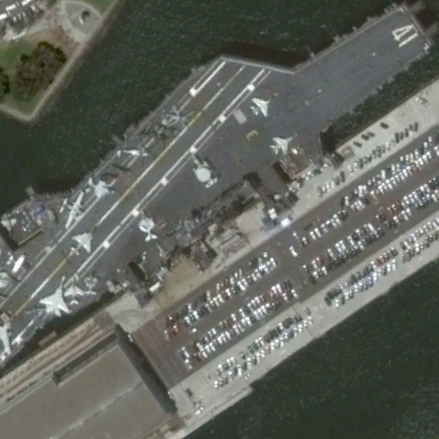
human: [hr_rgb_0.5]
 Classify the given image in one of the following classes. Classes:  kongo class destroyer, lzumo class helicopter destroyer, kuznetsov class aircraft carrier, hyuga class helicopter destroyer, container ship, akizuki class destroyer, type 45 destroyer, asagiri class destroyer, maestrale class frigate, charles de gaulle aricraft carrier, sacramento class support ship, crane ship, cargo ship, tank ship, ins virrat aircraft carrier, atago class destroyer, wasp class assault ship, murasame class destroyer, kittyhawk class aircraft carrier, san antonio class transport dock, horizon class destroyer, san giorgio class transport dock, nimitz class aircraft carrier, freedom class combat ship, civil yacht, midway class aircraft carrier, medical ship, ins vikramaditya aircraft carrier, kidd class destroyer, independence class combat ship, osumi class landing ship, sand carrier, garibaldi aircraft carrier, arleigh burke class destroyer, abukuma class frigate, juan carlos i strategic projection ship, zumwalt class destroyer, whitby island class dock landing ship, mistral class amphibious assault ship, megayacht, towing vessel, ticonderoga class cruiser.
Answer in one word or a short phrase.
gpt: Midway class aircraft carrier